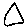
Label: triangle